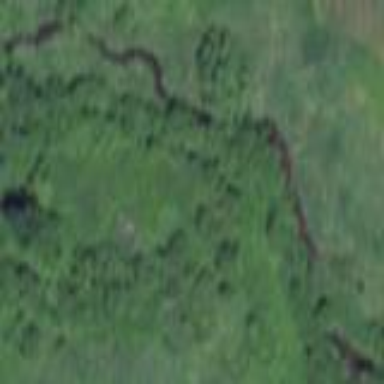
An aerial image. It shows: River flowing through the landscape.